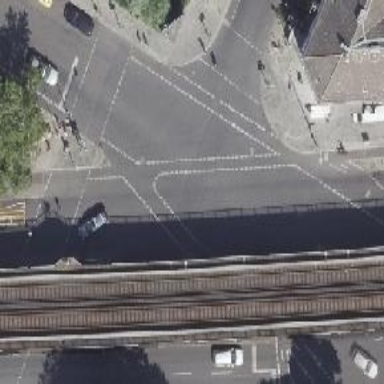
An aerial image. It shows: Tertiary road with asphalt surface. There is separate sidewalk and cycle lane on both sides.